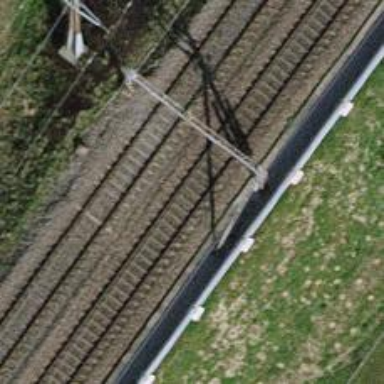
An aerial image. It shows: Railway with electrified contact lines.